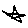
Label: star